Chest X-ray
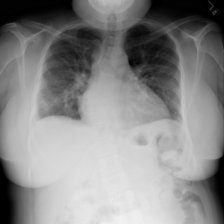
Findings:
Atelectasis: negative
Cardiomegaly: negative
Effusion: negative
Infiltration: negative
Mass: negative
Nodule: negative
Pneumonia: negative
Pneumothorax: negative
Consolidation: negative
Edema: negative
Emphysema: negative
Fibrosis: negative
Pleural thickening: negative
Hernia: negative